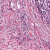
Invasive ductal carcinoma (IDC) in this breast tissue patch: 1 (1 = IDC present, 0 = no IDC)